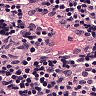
Metastatic tissue present: no